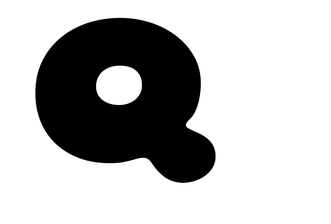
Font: Gluten_ExtraBold